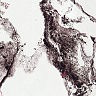
Metastatic tissue present: no